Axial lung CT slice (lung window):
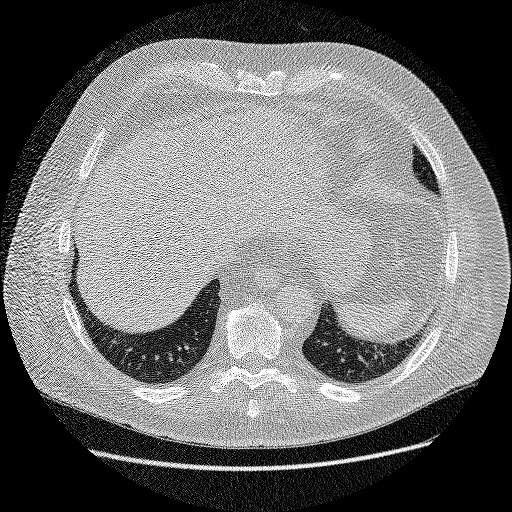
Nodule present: no